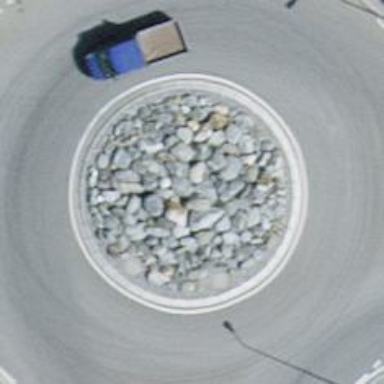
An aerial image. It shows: Tertiary road with asphalt surface leading to roundabout junction.